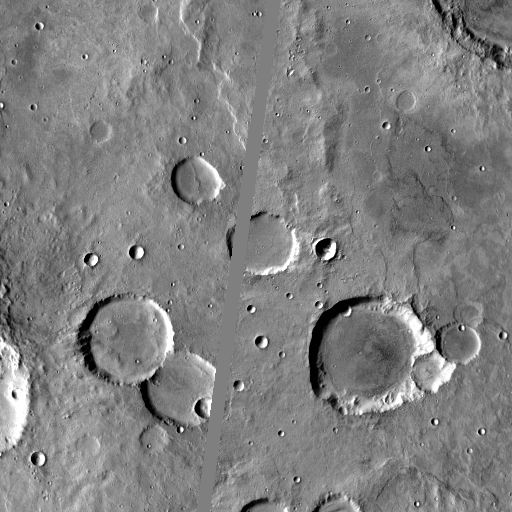
Crater classes present: Background, Other, Buried, Secondary